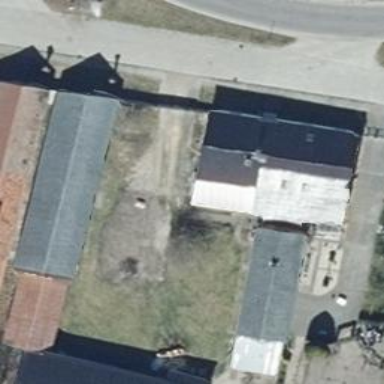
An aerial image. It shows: Light gray house with flat roof.